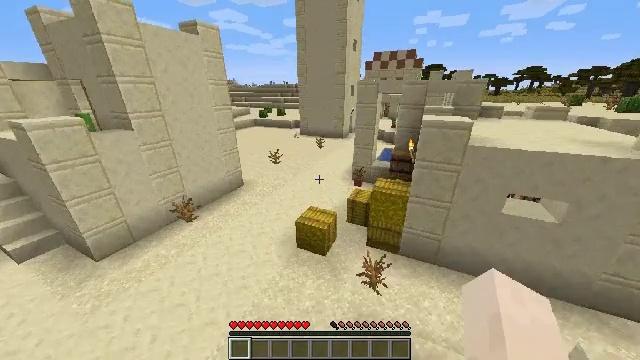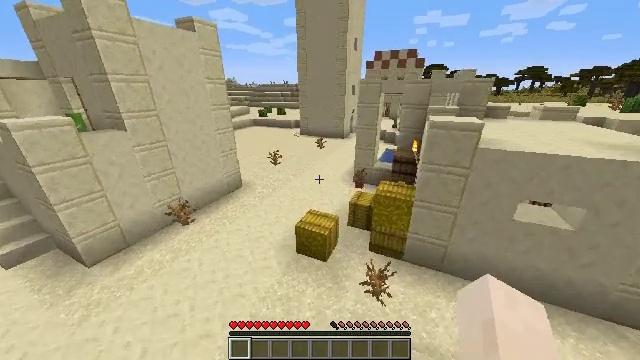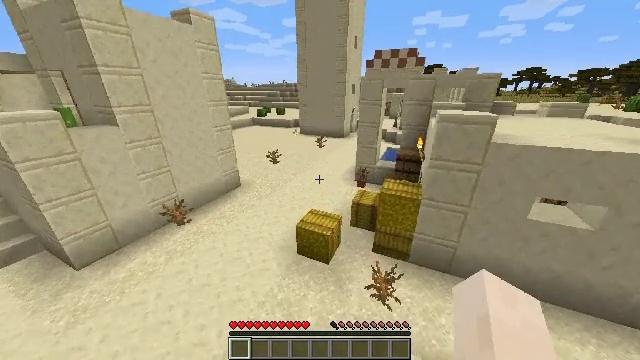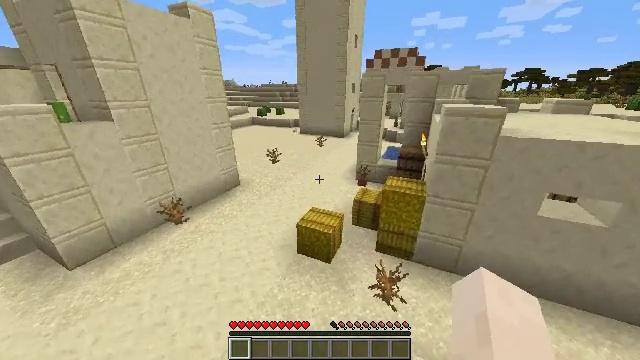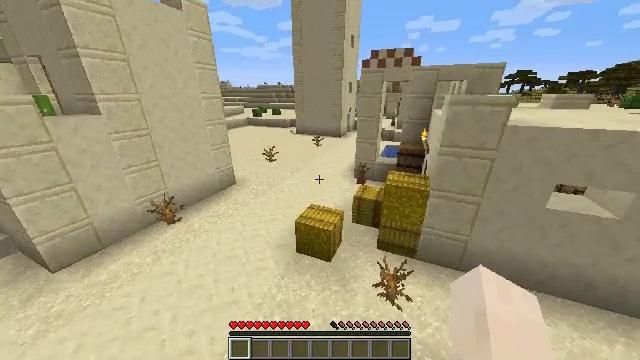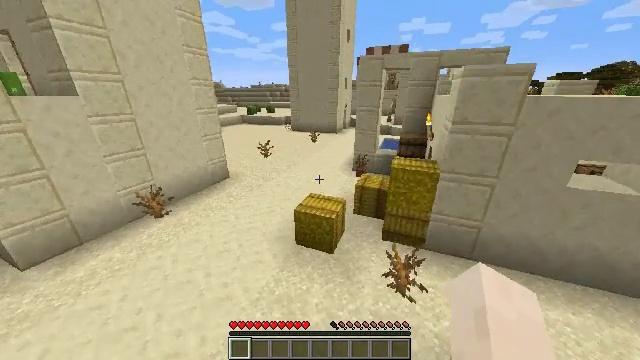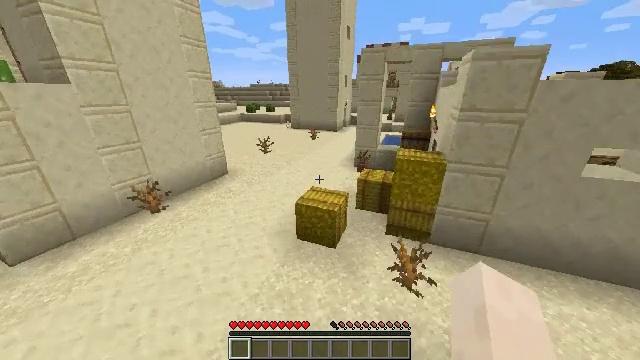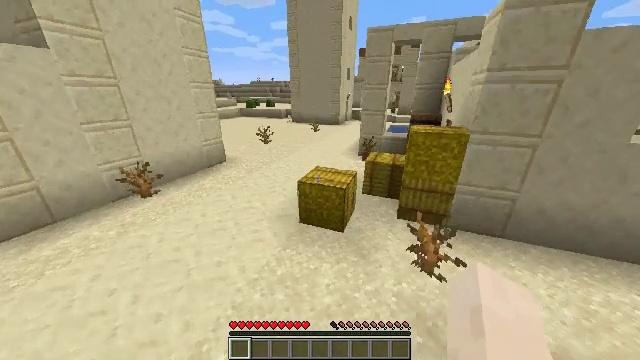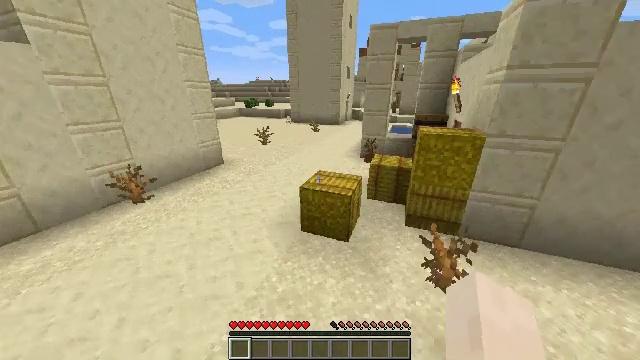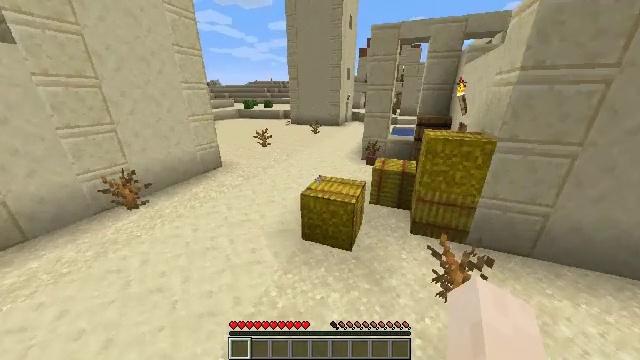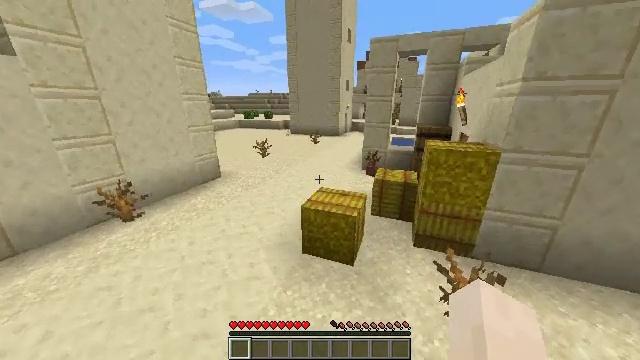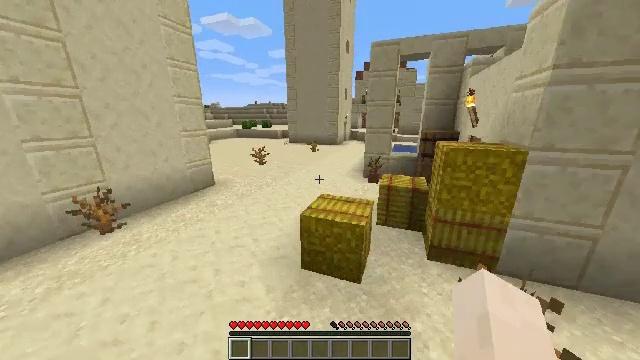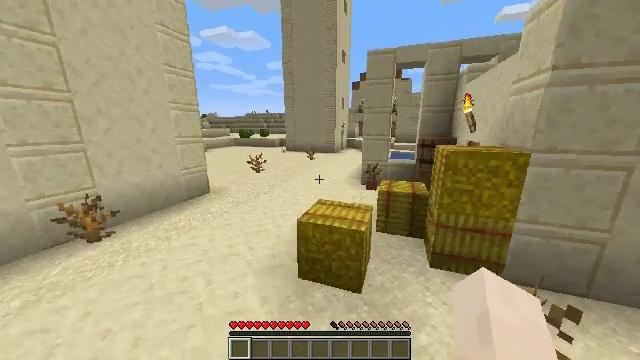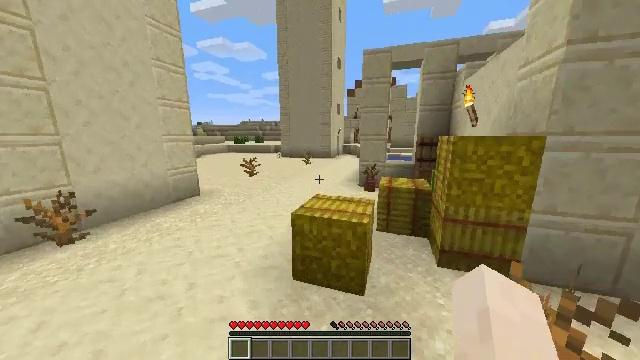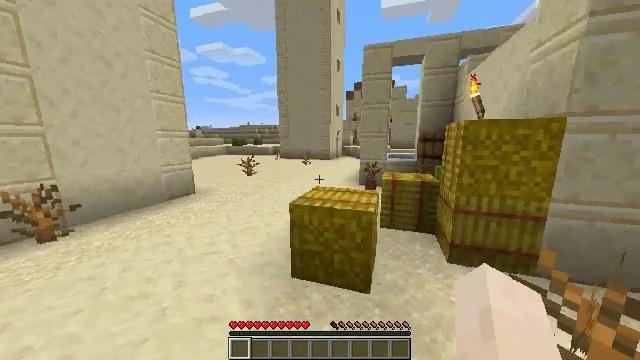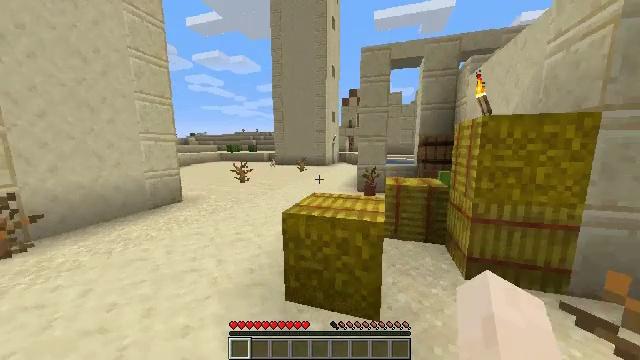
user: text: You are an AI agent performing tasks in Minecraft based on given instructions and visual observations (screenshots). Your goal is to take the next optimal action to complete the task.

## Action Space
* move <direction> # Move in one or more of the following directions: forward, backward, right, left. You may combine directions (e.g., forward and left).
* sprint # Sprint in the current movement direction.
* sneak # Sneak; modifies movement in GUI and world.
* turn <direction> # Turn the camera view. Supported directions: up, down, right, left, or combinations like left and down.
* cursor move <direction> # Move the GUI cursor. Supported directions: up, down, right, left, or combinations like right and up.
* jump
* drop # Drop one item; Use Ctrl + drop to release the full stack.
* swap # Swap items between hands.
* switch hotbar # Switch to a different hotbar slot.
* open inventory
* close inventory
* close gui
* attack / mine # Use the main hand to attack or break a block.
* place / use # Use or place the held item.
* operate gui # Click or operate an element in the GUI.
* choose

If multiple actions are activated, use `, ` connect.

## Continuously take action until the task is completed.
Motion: motion action
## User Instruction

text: Gather the chest from its place.
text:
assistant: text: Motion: move forward and move left, sprint
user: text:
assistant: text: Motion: move forward and move left, sprint
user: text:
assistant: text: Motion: move forward and move left, sprint
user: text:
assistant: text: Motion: move forward and move left, sprint, turn right
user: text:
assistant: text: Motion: move forward and move left, sprint, turn right
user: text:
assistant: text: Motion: move forward, sprint
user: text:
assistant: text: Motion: move forward, sprint
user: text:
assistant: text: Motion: move forward, sprint
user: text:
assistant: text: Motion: move forward, sprint
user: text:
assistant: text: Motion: move forward, sprint, turn up
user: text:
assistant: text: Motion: move forward, sprint, turn up
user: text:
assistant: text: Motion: move forward, sprint, turn up
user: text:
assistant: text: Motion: move forward, sprint, turn right and up
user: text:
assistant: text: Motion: move forward, sprint, turn up
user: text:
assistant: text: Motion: move forward, sprint, turn right and up
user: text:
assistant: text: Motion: move forward, sprint, turn right and up
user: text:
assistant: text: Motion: move forward, sprint
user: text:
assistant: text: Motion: move forward, sprint, jump
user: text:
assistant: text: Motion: move forward, sprint, jump
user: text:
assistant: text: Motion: move forward, sprint, jump
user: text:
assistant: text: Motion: move forward, sprint, turn right, jump
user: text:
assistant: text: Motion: move forward, sprint, jump
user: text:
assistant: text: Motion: move forward, sprint, jump
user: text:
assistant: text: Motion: move forward, sprint, jump
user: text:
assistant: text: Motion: move forward, sprint, jump
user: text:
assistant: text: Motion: move forward, sprint, jump
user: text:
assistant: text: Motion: move forward, sprint, jump
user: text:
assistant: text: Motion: move forward, sprint, jump
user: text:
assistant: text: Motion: move forward, sprint, jump
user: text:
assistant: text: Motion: move forward, sprint, jump